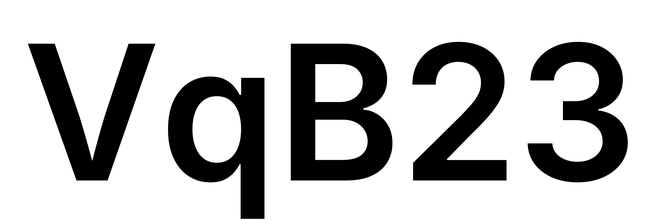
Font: Inter_SemiBold